Question: When developing a wp7 app, every time I debug, a weird sidebar appears in the right side of the emulator and phone.
How can I hide this annoying bar? What is it for?

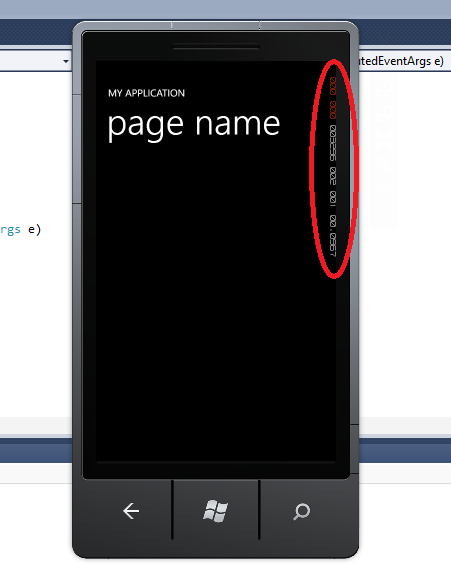
Answer: It shows you useful debuging info, see <URL> for explanation.
If you do not want to have it displayed, run it app in 'Release' instead of 'Debug' but I would not really recommend it.